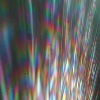
Label: sunburn